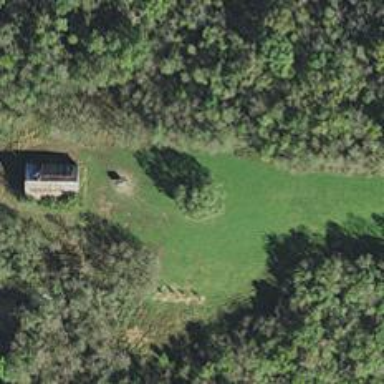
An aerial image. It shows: Hunting stand.